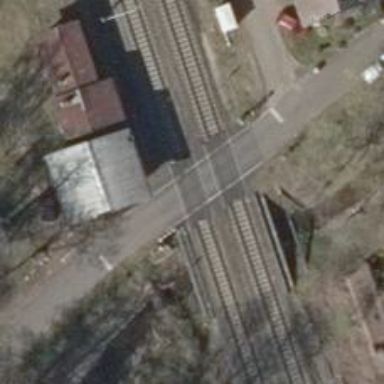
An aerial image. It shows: Level crossing with both lights and saltire in place.